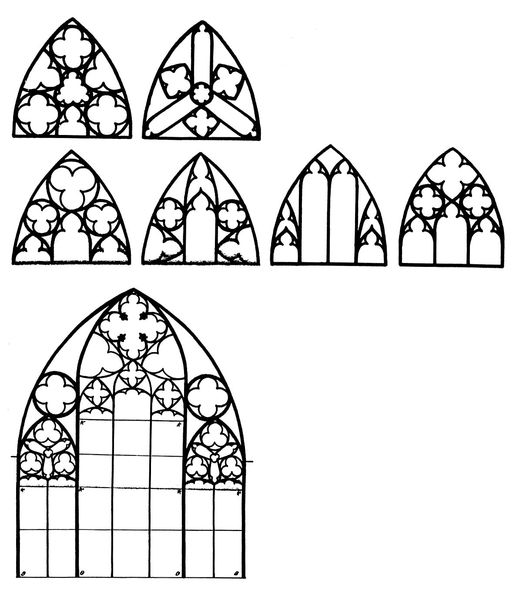
Titel: Oppenheim am Rhein, Katharinenkirche
Standort: Oppenheim (EU - D - RP)
Schlagwörter: weiß, wolken, blume, blumen, fenster, glas, schwarz, skizze, zeichnung, dach, muster, architektur, barock, lang, bild, kirche, windrad, gotik, ohren, kreis, formen, nasen, spitz, detail, floral, verzierung, kerze, hoch, bögen, eckig, kreuz, rechteck, schwarzweiß, strich, ornamental, kreuze, gotisch, spitzbogen, sechs, quadrat, durchbrochen, rosetten, masswerk, kleeblatt, zeichnungen, zeichung, blei, maß, vierpass, neugotisch, kirchenfenster, dreipass, arten, mickey, kathedrale